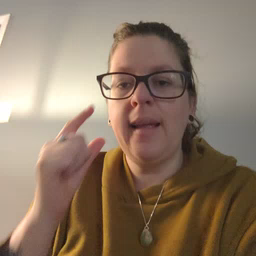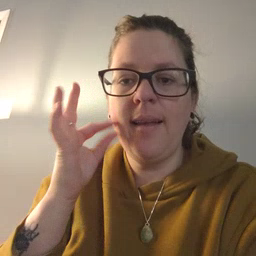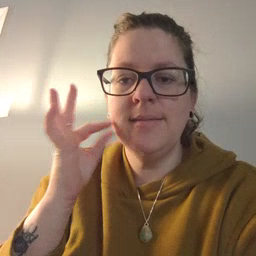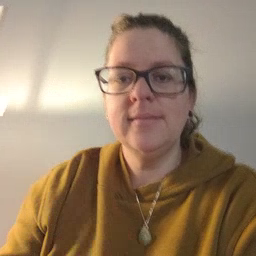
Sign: cat